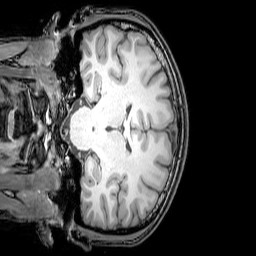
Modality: T1w
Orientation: coronal
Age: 23
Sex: female
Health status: healthy
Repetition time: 0.081 s
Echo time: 0.037 s